Question: css code
'''
body {
background-color: rgb(224,224,224,0.6);
background: url(../img/backlogo.png),url(../img/backlogo2.png);
}
'''
I want to give two background images one after the other alternately.I have shown the output in the . I want the two images repeated one next to other.
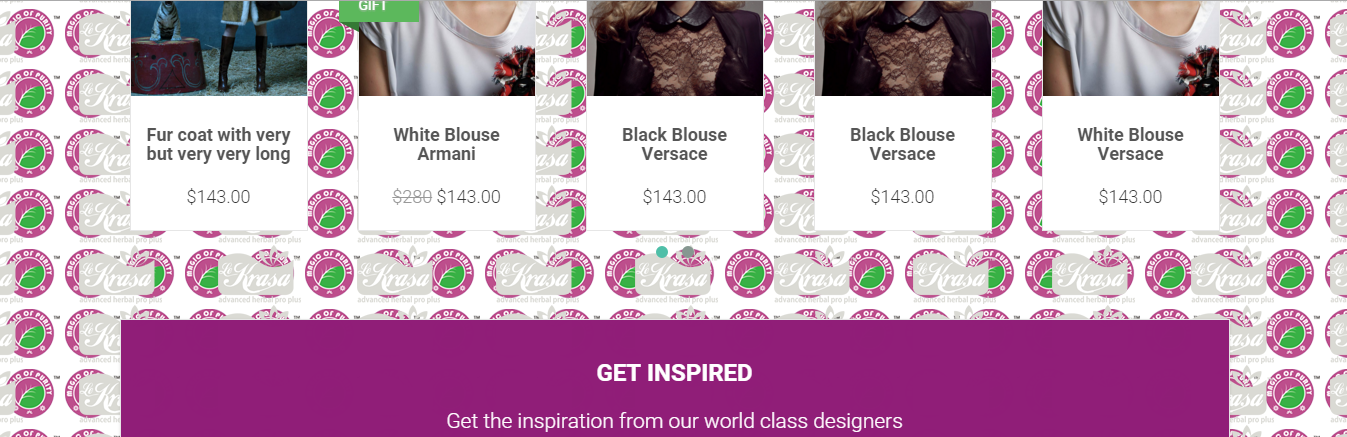
Answer: Try something like this
'''
body {
background-color: rgb(224, 224, 224, 0.6);
background: url(https://upload.wikimedia.org/wikipedia/commons/c/c3/Acid2.png), url(http://easycarkeys.com/images/accept.png);
background-repeat: no-repeat, no-repeat;
background-position: right center, left center;
height:250px;
}
'''
Ref : <URL>
---
To avoid overflow set background position based the width and height of other background image
'''
body {
background-color: rgb(224, 224, 224, 0.6);
background: url(https://upload.wikimedia.org/wikipedia/commons/c/c3/Acid2.png), url(http://easycarkeys.com/images/accept.png);
background-repeat: no-repeat, no-repeat;
background-position: 200px center,left center;
height:250px;
}
'''